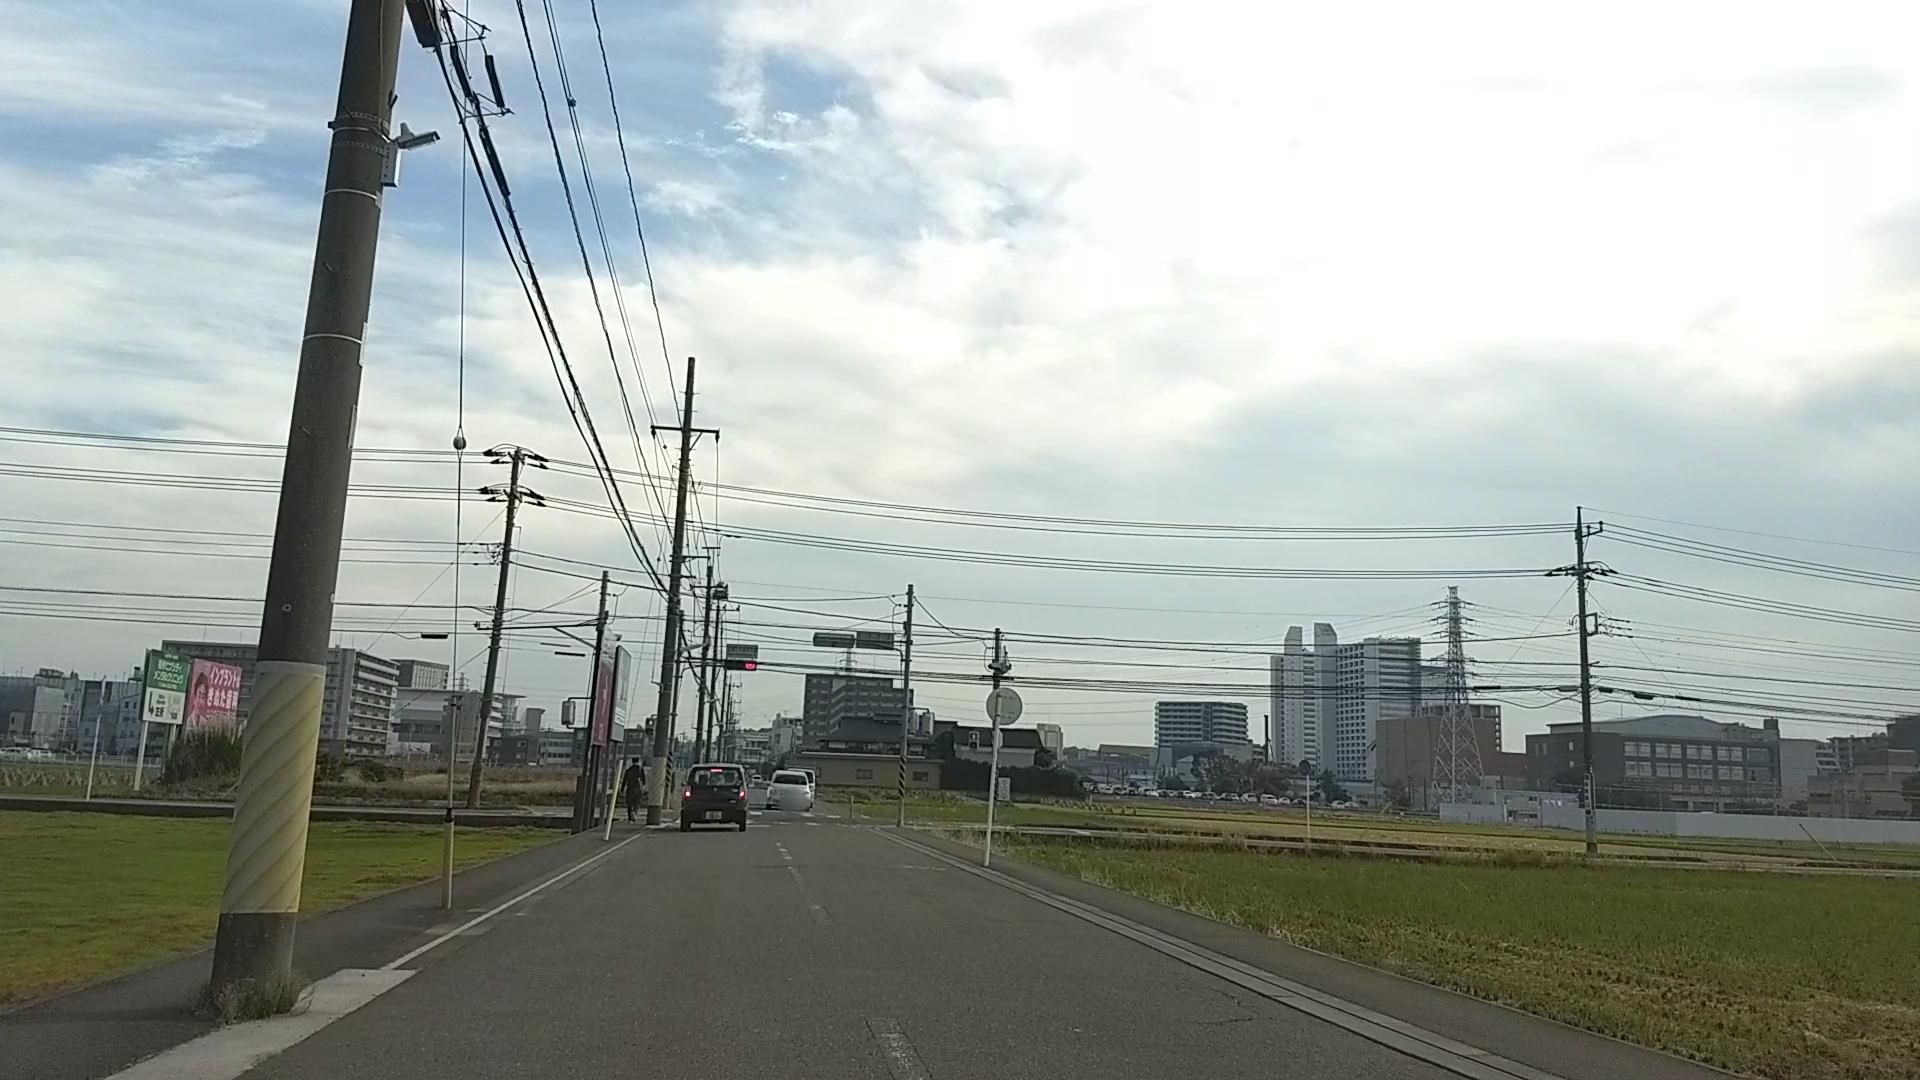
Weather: cloudy
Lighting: day
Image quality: good
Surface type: driving surface
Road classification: tertiary
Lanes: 2
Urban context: urban centre
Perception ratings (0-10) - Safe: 1.61, Lively: 2.13, Beautiful: 1.24, Boring: 8.62, Depressing: 6.77, Wealthy: 1.49